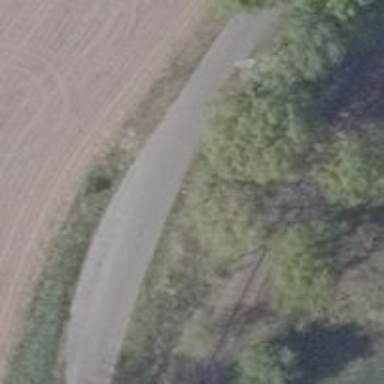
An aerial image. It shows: Unclassified road with asphalt surface.